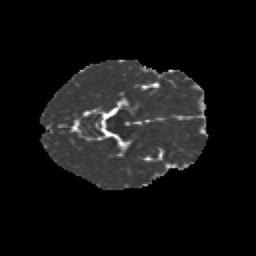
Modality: MD
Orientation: axial
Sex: female
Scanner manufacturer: siemens
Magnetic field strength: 3 T
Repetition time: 5 s
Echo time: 0.071 s